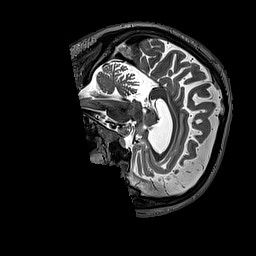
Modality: T2w
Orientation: sagittal
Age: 68
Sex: female
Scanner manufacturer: siemens
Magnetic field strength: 3 T
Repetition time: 3.2 s
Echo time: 0.567 s